Question: I am trying to align my buttons in the center. And the text that is currently pulled right I want next to my buttons, and centered. Ive been trying placing rows in every possible combination and Ive tried centering stuff in all sort of ways but just cant get it right.
At the moment I'm forced to use a '<br>' to get all of it to stay on the same row. But there must be a way to fix this that I'm missing. If I try to remove 'pull-right' it just changes row instead of placing itself next to the button.
Code:
'''
<ItemTemplate>
<td>
<div class="list-group-item">
<a href="<%# "http://" + Eval("URL") %>" class="list-group-item col-md-5"><%# Eval("URL") %></a>
<asp:LinkButton ID="UpVoteButton" runat="server" CssClass="btn btn-default btn-xs" style="margin-left:2%"><i class="fa fa-chevron-up" style="color:green"></i></asp:LinkButton>
<div class="pull-right">
<asp:Label ID="LabelScore" runat="server" Text="Score: "></asp:Label>
<asp:Label ID="LabelScoreValue" runat="server" Text="234"></asp:Label>
</div>
<br />
<asp:LinkButton ID="DownVoteButton" runat="server" CssClass="btn btn-default btn-xs" style="margin-left:2%"><i class="fa fa-chevron-down" style="color:red"></i></asp:LinkButton>
</div>
</td>
</ItemTemplate>
'''
Current look:

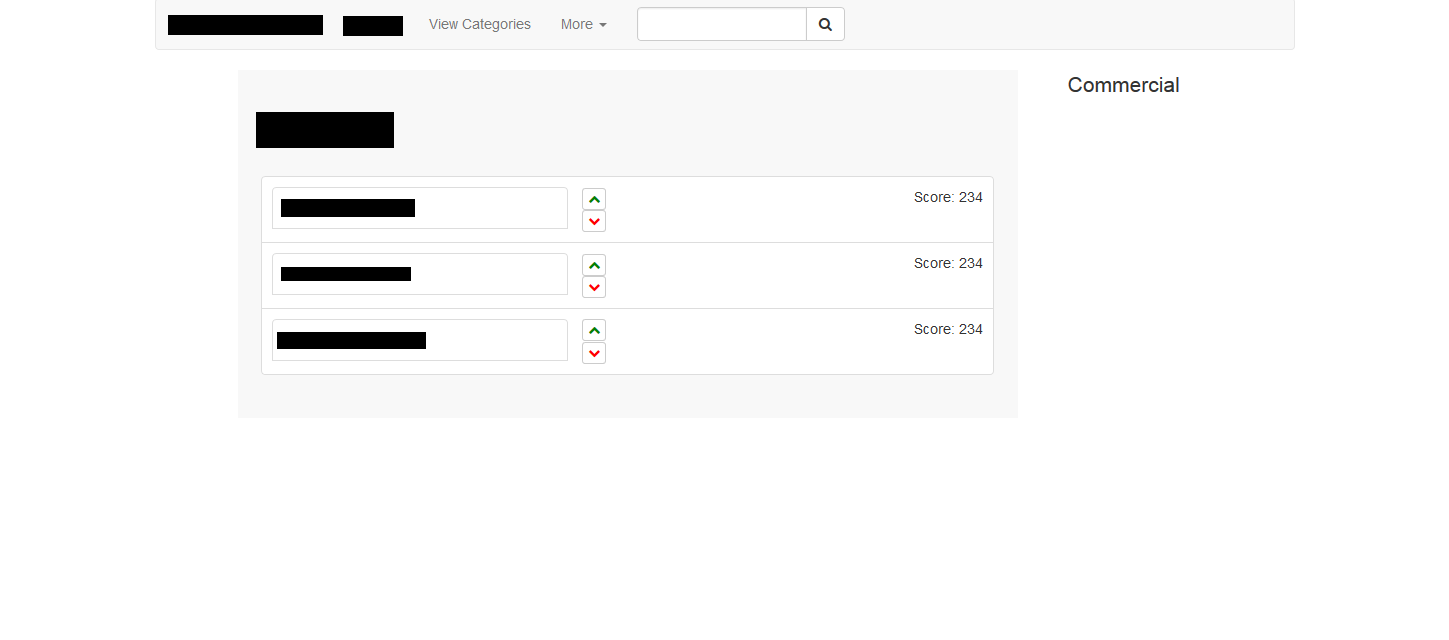
Answer: I have fixed your issue this way, try this one and see if it works.
'''
<style>
a.lnk-content, .lbl-score {
display:block;
margin-left: 30px; /* adjust this based on your requirement*/
margin-top: 10px; /* adjust this based on your requirement*/
}
</style>
<td style="border: 1px solid black; height: 50px;">
<div class="row">
<div class="col-xs-7"> <!-- adjust the columns based on your needs -->
<a href="#" class="lnk-content">this is my link</a>
</div>
<div class="col-xs-5"> <!-- adjust the columns based on your needs -->
<div class="pull-left">
<div><asp:LinkButton ID="UpVoteButton" runat="server" CssClass="btn btn-default btn-xs"><i class="fa fa-chevron-up" style="color:green"></i></asp:LinkButton></div>
<div><asp:LinkButton ID="DownVoteButton" runat="server" CssClass="btn btn-default btn-xs"><i class="fa fa-chevron-down" style="color:red"></i></asp:LinkButton></div>
</div>
<div class="lbl-score">
<asp:Label ID="LabelScore" runat="server" Text="Score: "></asp:Label>
<asp:Label ID="LabelScoreValue" runat="server" Text="234"></asp:Label>
</div>
</div>
</div>
</td>
'''
and this is the result, you could adjust this in anyway you want easily now:
the buttons on the result below don't appear properly because I don't have the styles.

I hope it helps you.